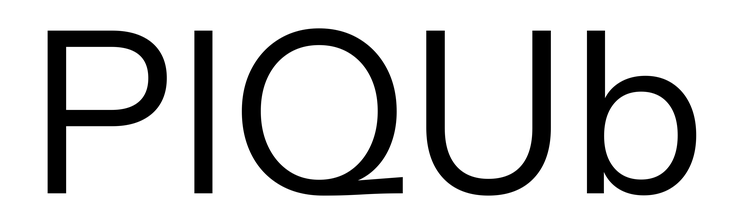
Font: InstrumentSans_Regular